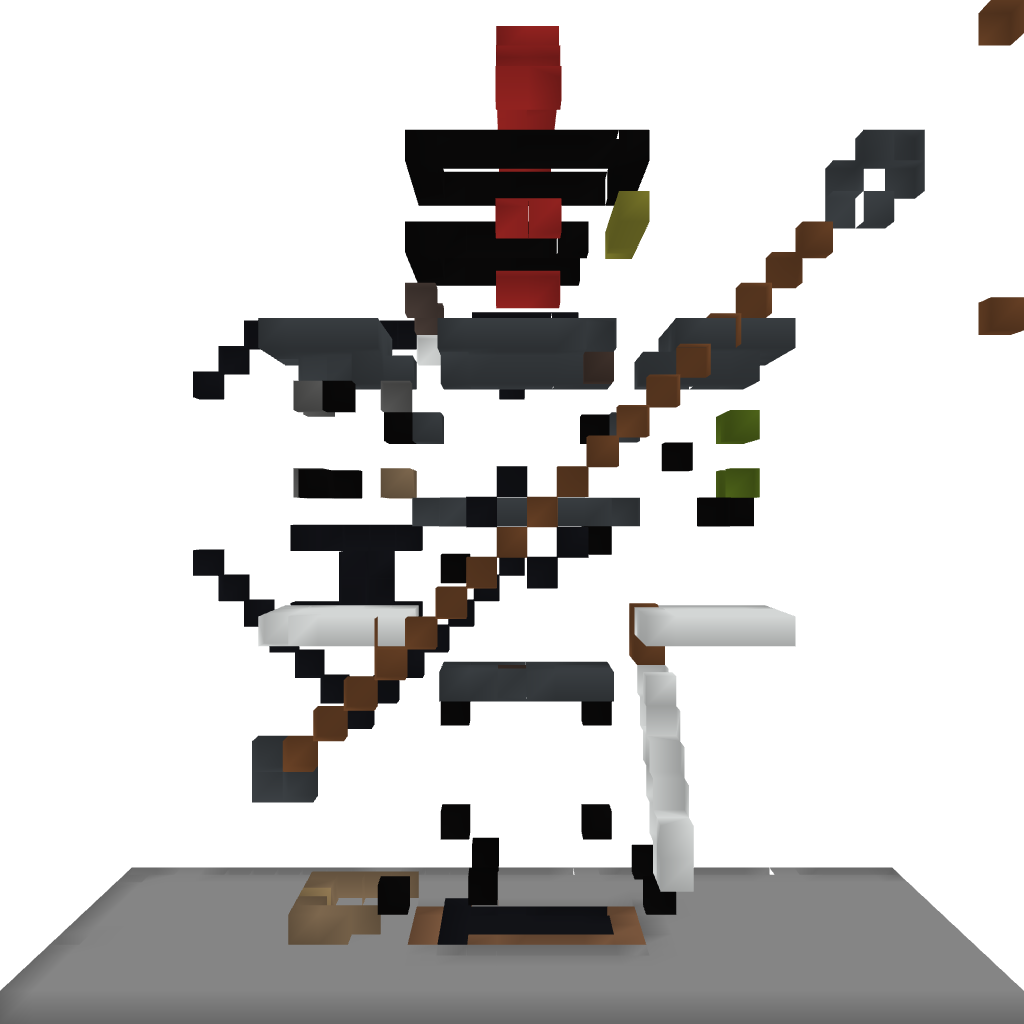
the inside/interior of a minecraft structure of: Spartan at suit :)